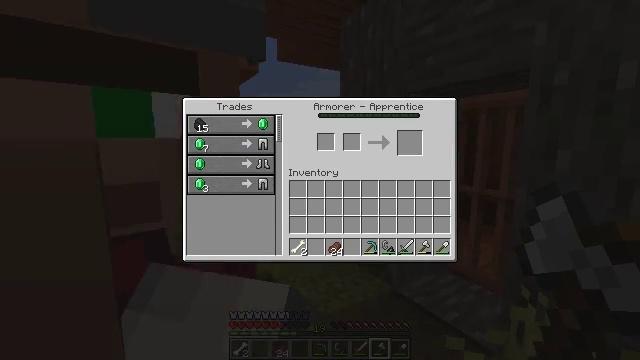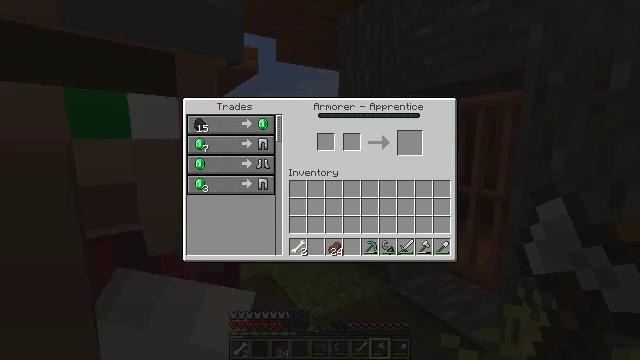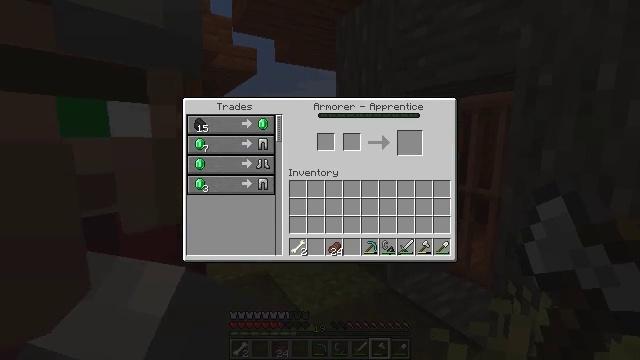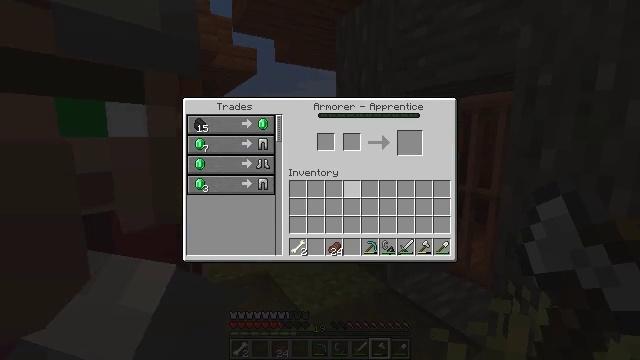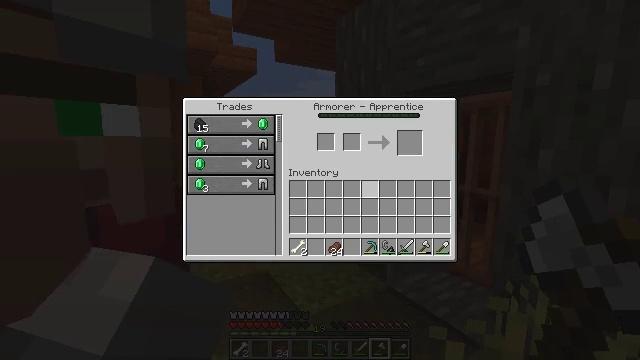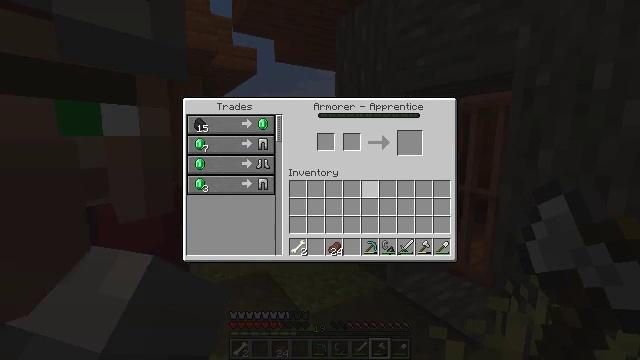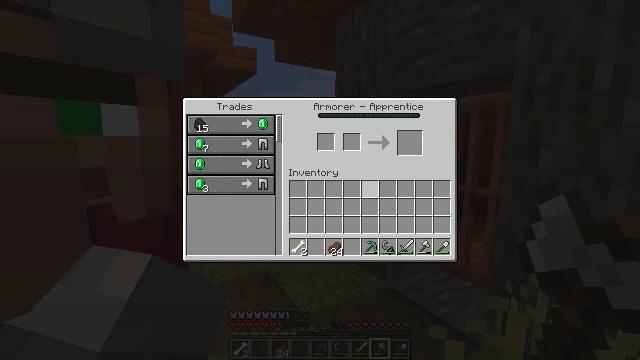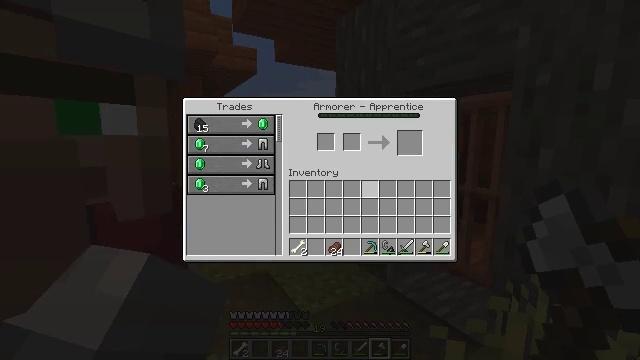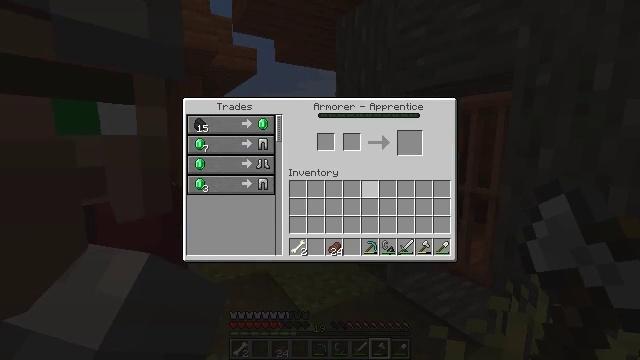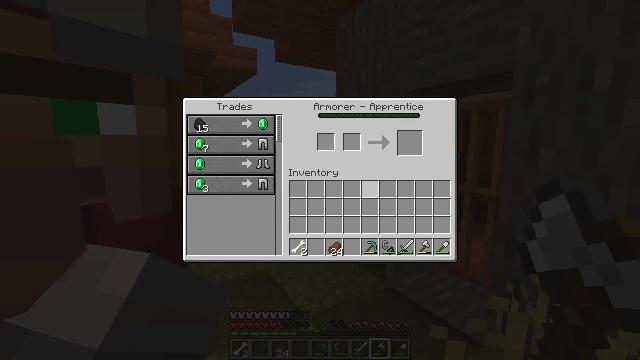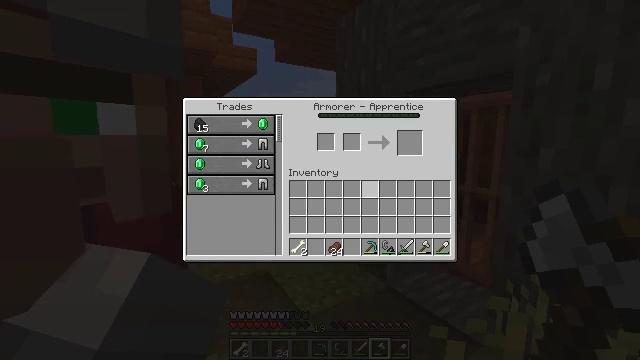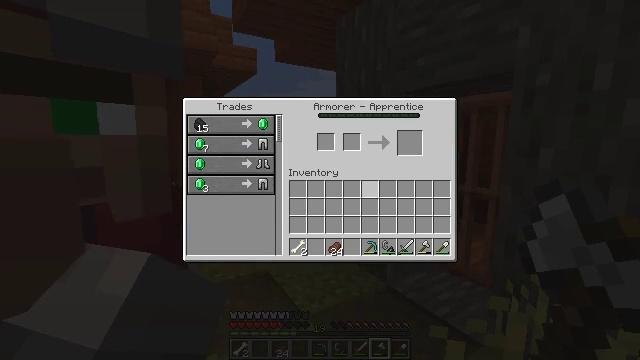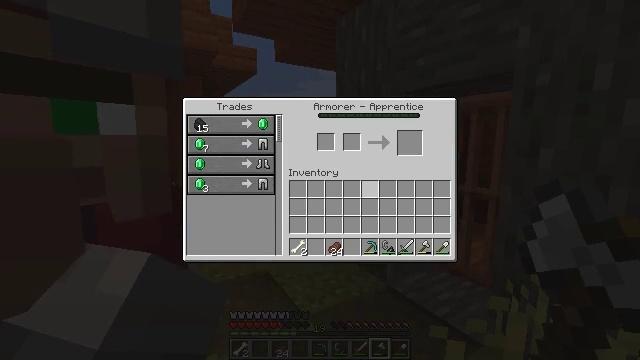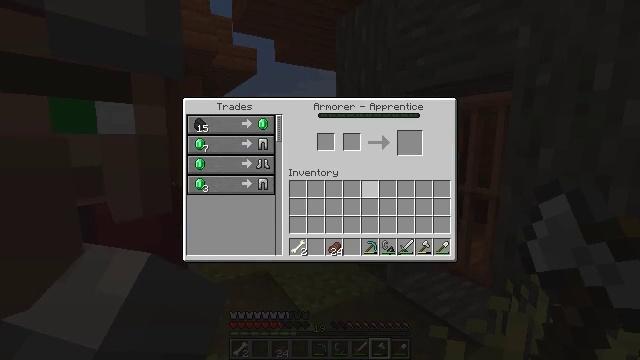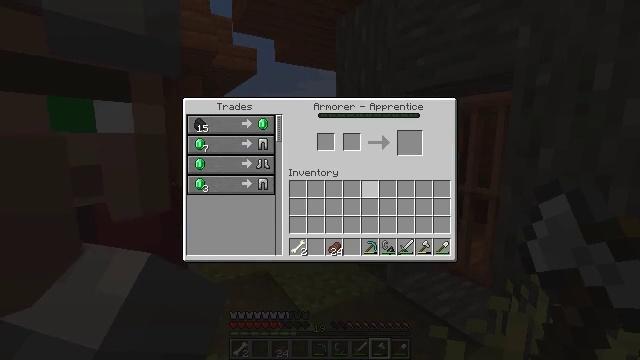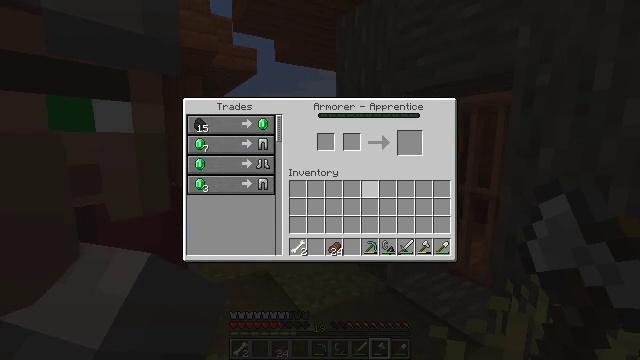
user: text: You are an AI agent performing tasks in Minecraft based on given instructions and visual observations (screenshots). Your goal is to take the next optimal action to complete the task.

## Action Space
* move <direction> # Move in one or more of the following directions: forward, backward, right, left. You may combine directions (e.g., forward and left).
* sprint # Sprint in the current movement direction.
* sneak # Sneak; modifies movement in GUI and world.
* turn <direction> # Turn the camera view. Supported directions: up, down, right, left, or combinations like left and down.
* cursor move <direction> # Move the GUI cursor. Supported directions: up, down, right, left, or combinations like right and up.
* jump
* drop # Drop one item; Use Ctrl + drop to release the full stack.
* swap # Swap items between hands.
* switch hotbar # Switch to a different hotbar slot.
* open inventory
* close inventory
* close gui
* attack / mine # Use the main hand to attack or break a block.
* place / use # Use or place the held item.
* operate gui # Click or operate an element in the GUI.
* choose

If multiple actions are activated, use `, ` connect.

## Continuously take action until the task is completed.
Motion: motion action
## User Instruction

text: Combine materials at a crafting table to make chainmail boots.
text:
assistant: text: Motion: cursor move right
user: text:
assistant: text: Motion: cursor move right
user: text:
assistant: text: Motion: cursor move right
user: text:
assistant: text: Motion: no_op
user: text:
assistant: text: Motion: no_op
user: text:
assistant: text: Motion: no_op
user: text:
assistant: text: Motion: no_op
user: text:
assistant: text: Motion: no_op
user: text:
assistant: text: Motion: no_op
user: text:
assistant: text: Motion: no_op
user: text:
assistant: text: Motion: no_op
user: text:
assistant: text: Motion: no_op
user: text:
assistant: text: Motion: no_op
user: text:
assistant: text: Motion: no_op
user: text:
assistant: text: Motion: no_op
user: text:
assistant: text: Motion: no_op
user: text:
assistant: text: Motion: no_op
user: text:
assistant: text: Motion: no_op
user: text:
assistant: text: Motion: no_op
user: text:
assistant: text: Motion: no_op
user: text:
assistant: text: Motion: no_op
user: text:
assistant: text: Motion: no_op
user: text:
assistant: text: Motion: no_op
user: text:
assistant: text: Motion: no_op
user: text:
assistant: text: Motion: close gui
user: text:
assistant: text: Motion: no_op
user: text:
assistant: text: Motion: no_op
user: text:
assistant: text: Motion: no_op
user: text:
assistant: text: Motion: no_op
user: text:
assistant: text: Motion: no_op